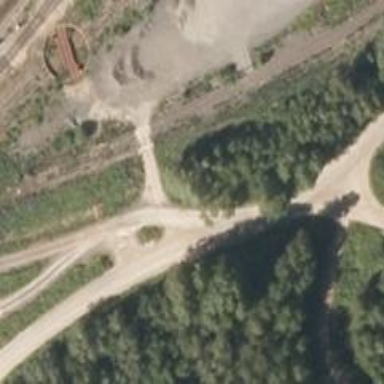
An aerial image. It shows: Level crossing with saltire marking.